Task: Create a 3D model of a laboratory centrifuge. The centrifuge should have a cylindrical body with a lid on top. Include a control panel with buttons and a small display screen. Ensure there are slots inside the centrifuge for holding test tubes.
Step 39:
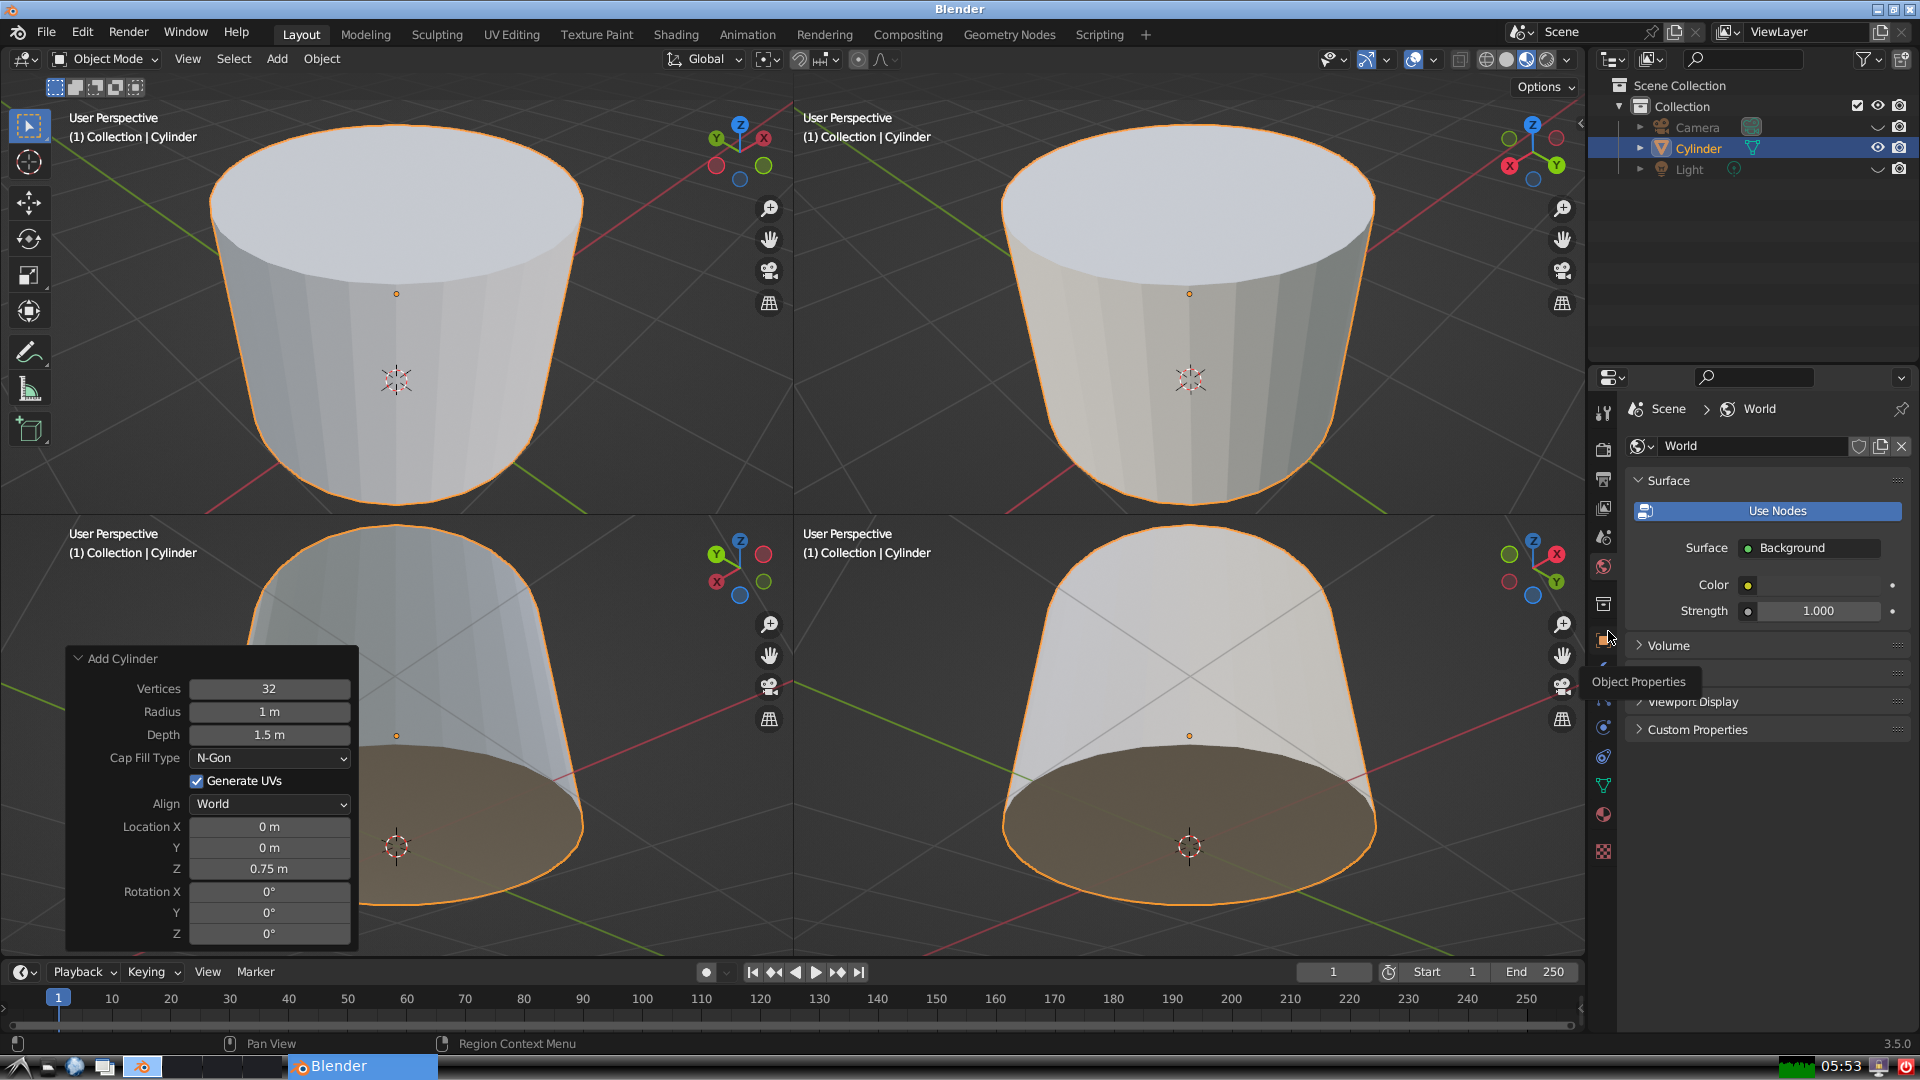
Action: click: no